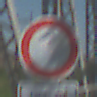
Verkehrszeichen: VerbotFahrzeugeAllerArt
Zusatzzeichen unten: BesondereFahrzeugeUndTransportgueter8
Umgebung: Outdoor, Special
Tageszeit: MorningAfternoon
Wetter: Clear
Licht: Natural
Jahreszeit: NotSpecified
Kontrast: HighContrast